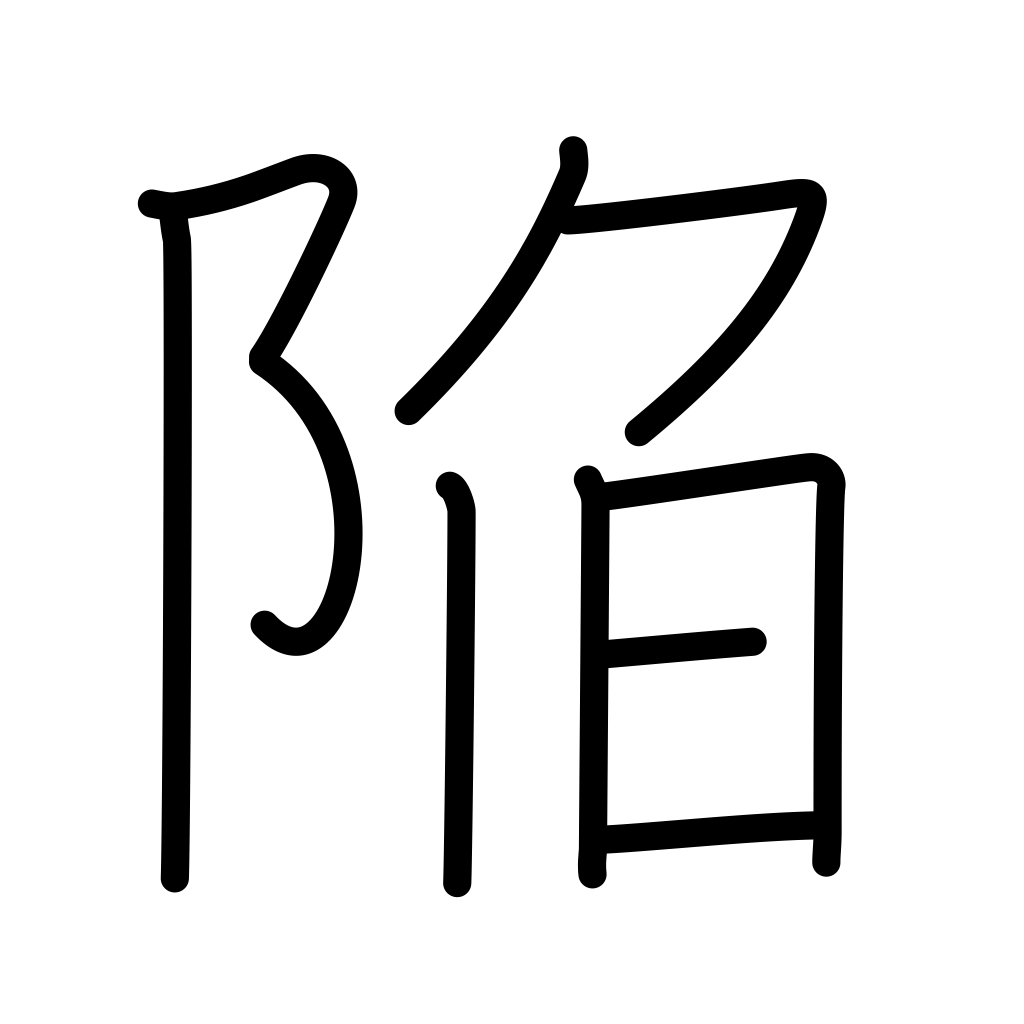
Meaning: collapse, fall into, cave in, slide into